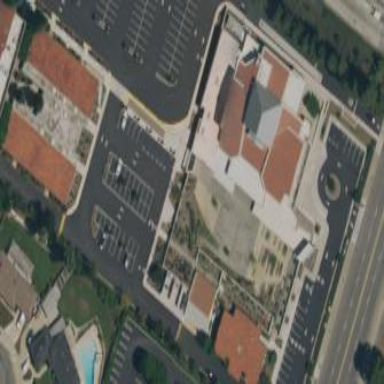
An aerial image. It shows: Beautiful church building.